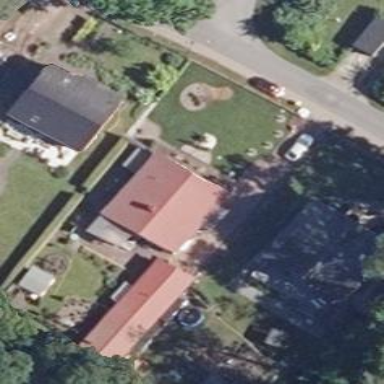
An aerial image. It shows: Simple and straightforward house.